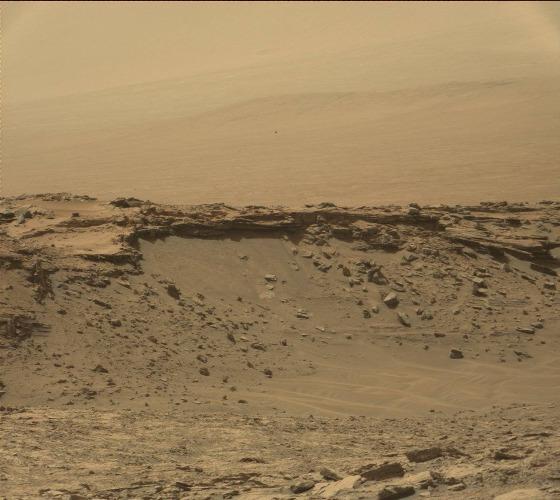
Terrain classes present: Bedrock, Gravel / Sand / Soil, Rock, Shadow, Sky / Distant Mountains